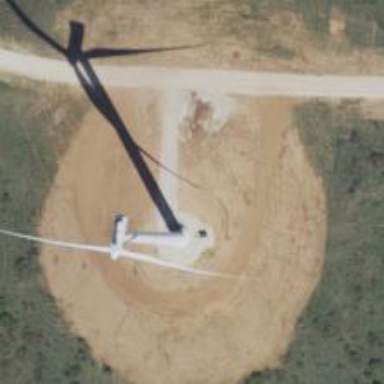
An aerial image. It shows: Wind generator of the horizontal axis type made by Vestas.